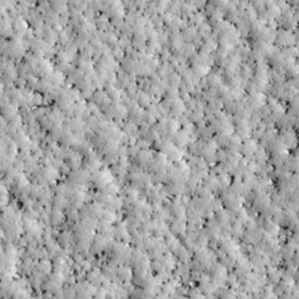
Label: non_frost